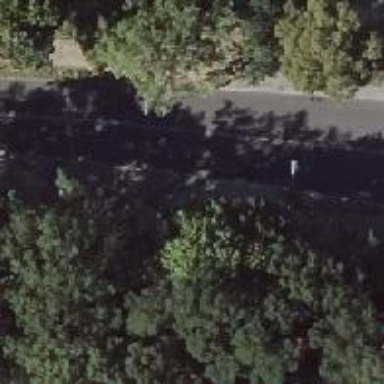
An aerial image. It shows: Secondary road with asphalt surface. There is cycle track on the right side.